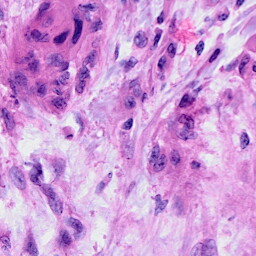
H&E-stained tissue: Cervix